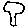
Label: tree